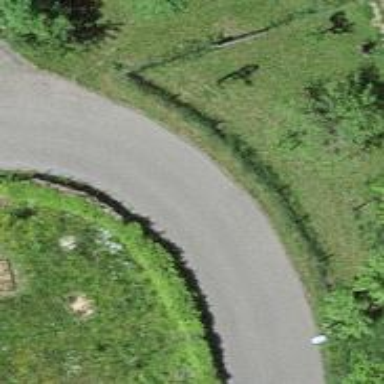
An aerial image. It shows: Smoothly paved residential road.